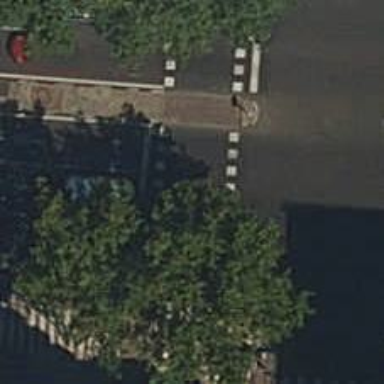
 there are traffic signals and zebra crossing."